You are looking at the wavelet scalogram of a bearing's acceleration signal. What is the most likely bearing condition (normal, inner_race, outer_race, ball)?
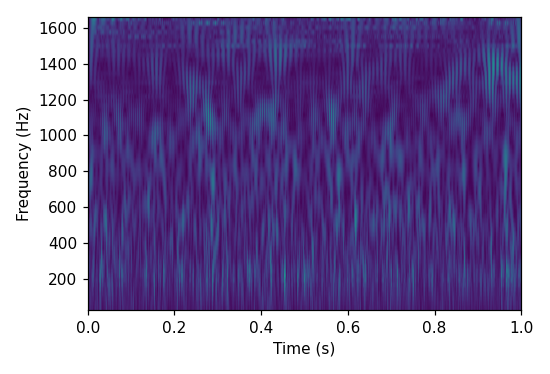
Answer: normal